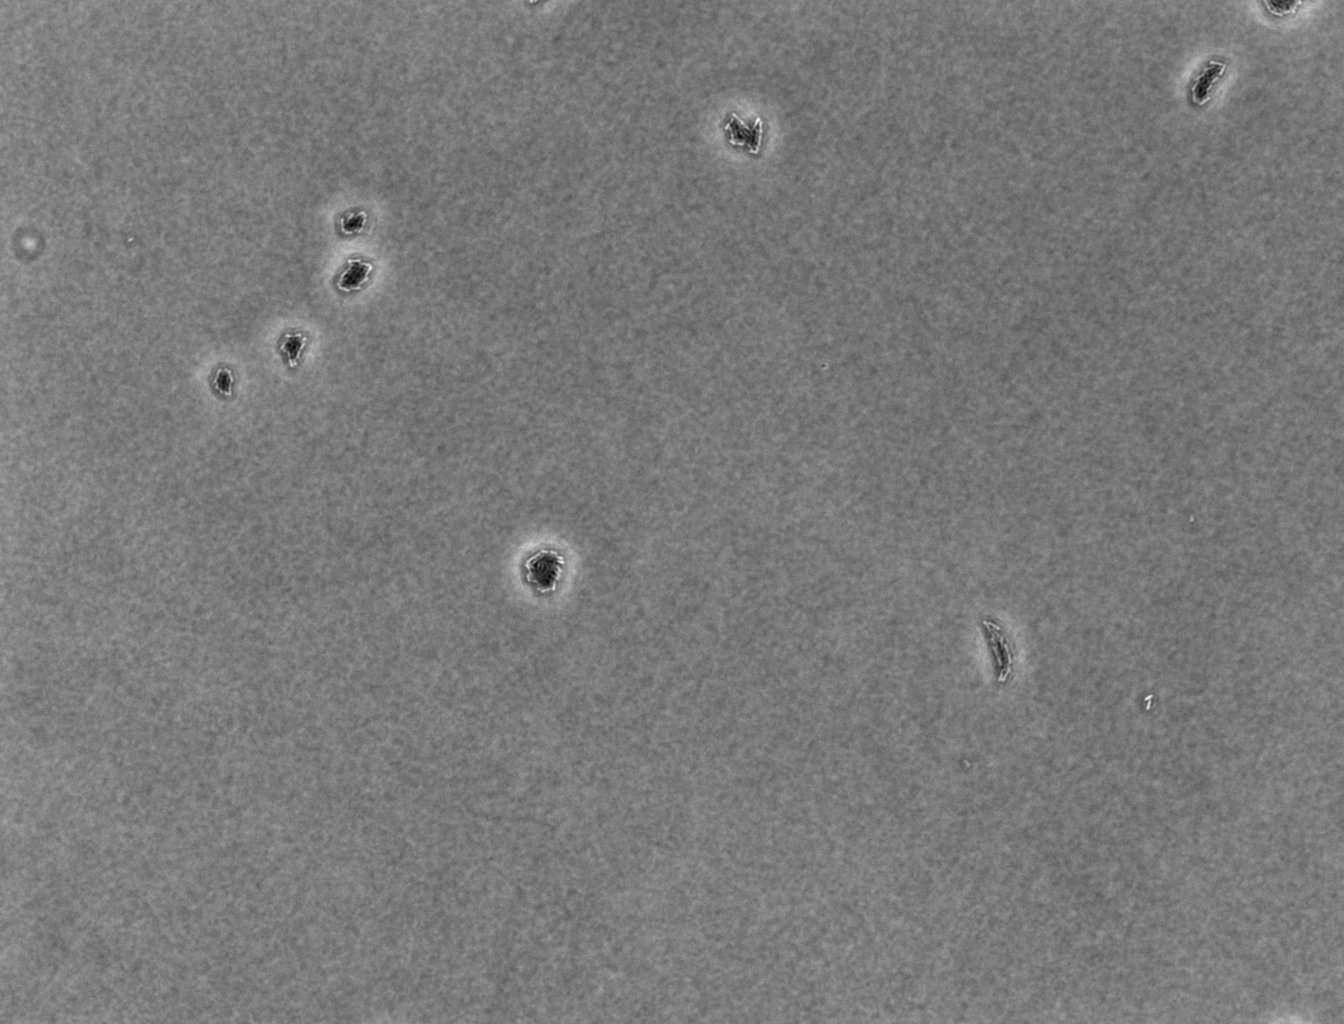
Phase contrast microscopy, 20x objective, 3 h incubation